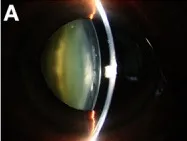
The main clinical manifestation of the patient before surgery. (A) shows the obvious cataract in the right eye of the patient.
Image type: ophthalmic_imaging (gonioscopy)